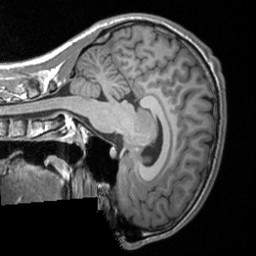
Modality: T1w
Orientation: sagittal
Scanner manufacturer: siemens
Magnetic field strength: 3 T
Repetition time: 1.9 s
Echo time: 0.00226 s